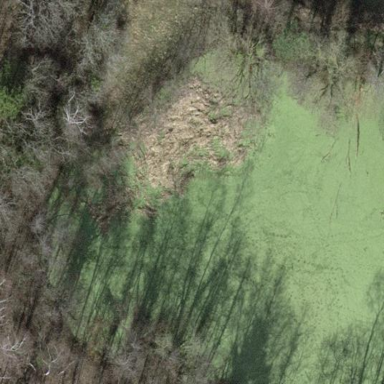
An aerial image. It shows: Marsh wetland.